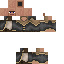
A male human skin with medium skin, wearing brown long hair dressed in a black armor chest and brown pants, featuring a closed mouth.